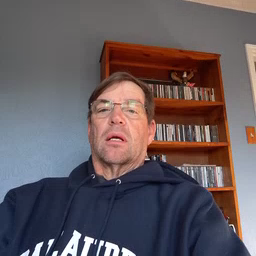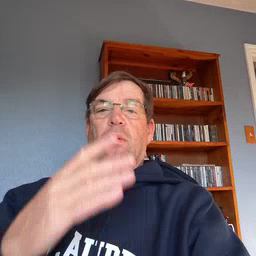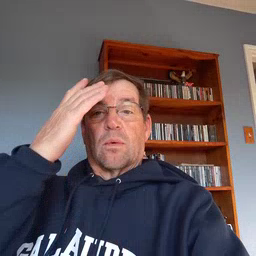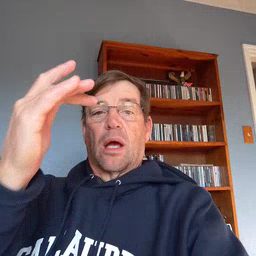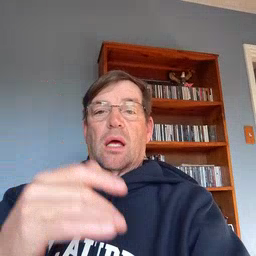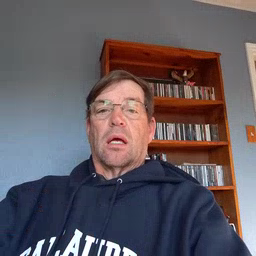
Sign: why